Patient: sex M, age 52
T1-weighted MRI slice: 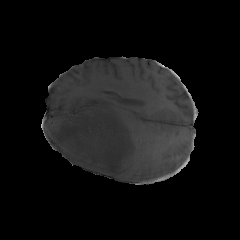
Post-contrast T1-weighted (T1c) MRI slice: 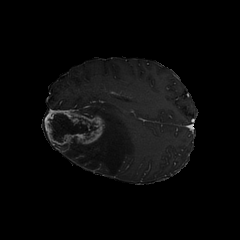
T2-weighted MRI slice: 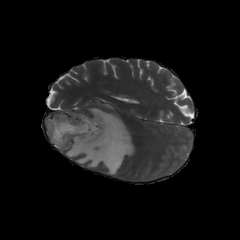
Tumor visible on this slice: yes
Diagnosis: Glioblastoma, IDH-wildtype
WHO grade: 4